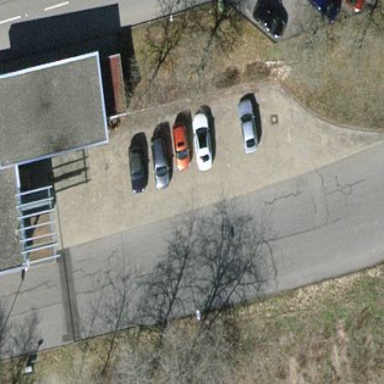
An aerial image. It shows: Street-side parking lot with asphalt surface.